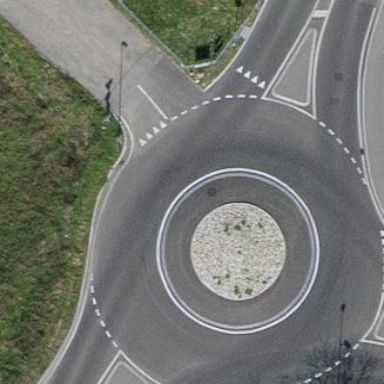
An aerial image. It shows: Tertiary road with asphalt surface leading to roundabout.